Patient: sex F, age 73
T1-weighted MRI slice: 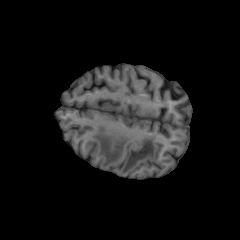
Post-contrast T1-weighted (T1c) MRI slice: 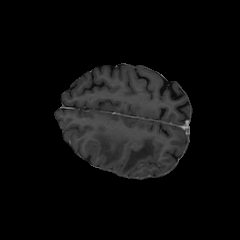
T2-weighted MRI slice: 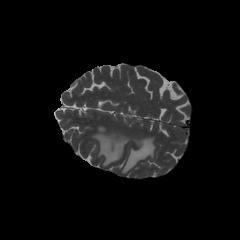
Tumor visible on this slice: yes
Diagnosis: Glioblastoma, IDH-wildtype
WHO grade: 4